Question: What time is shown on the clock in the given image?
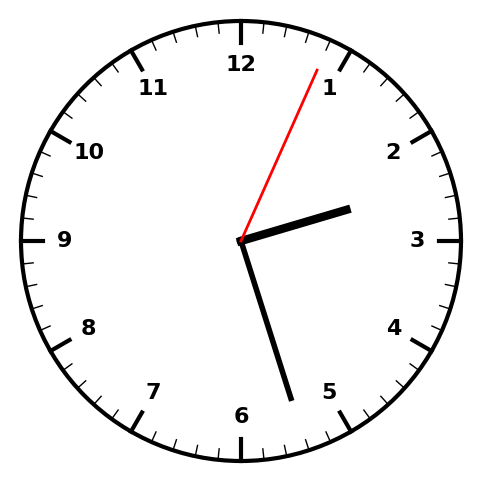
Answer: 02:27:04